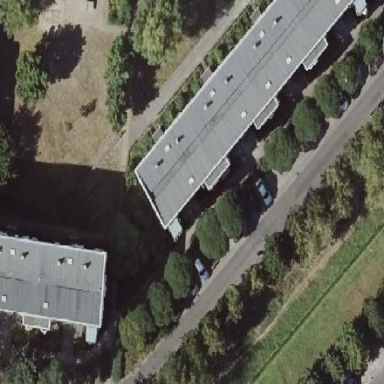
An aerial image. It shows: Parking available on the street side.